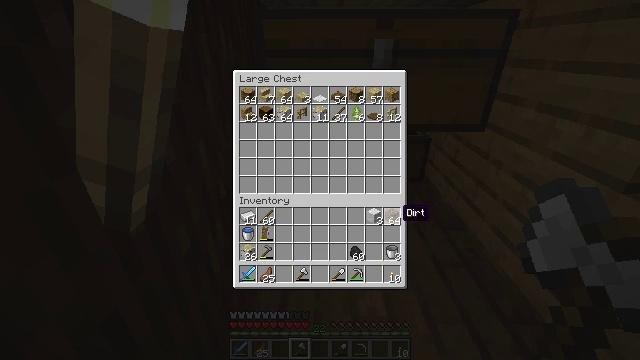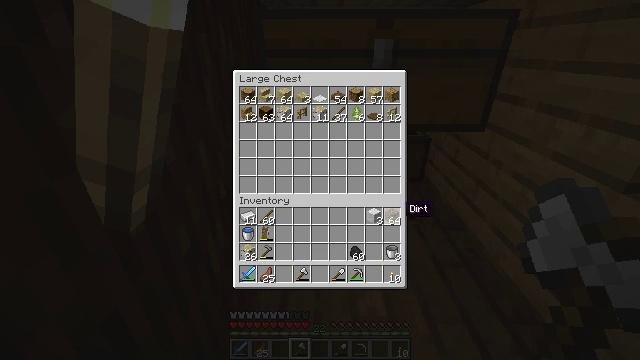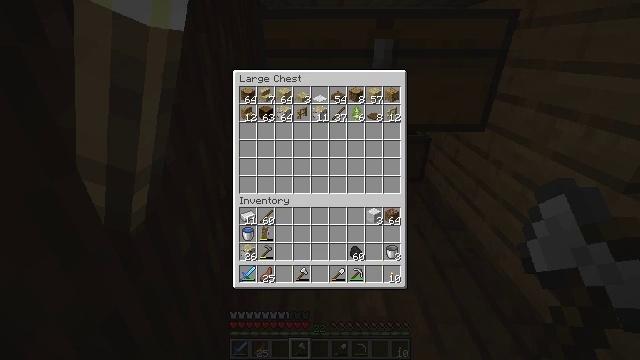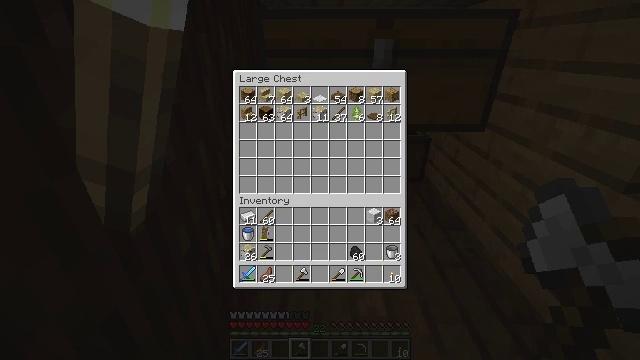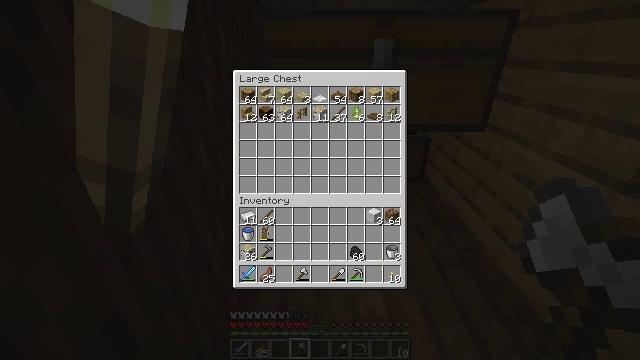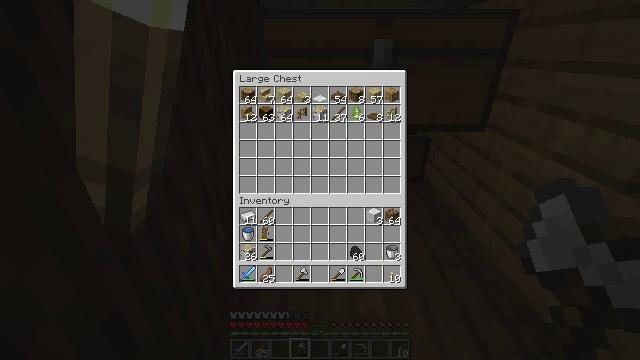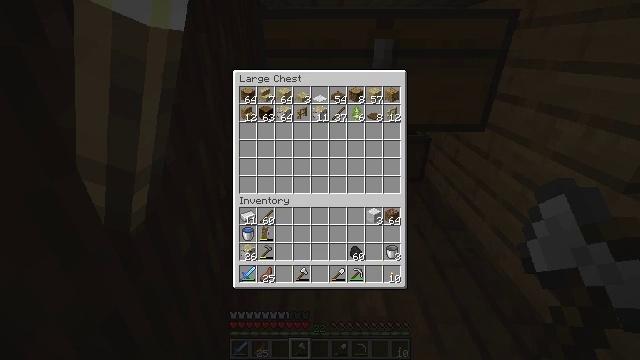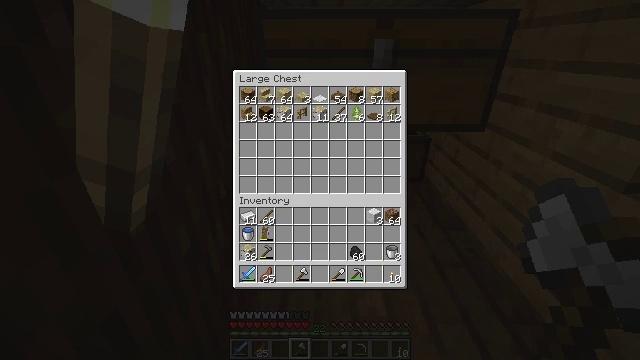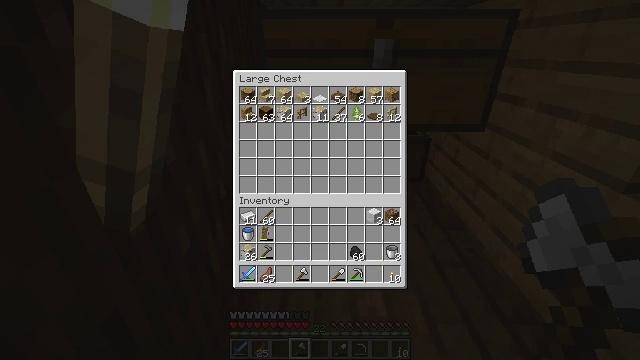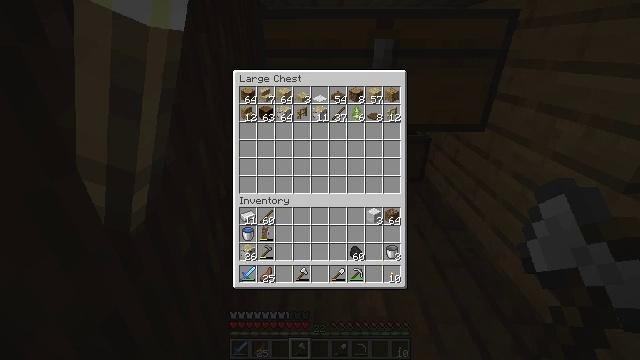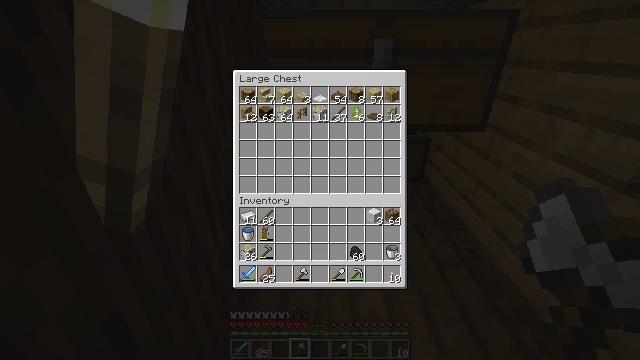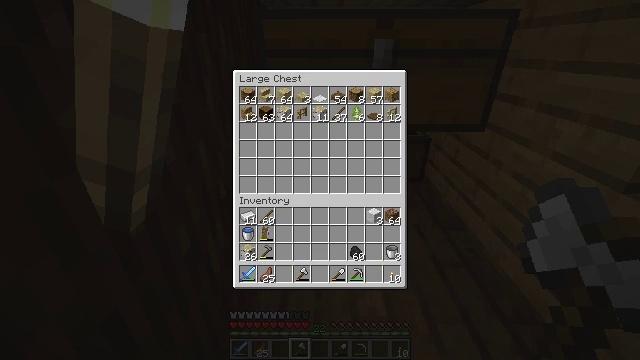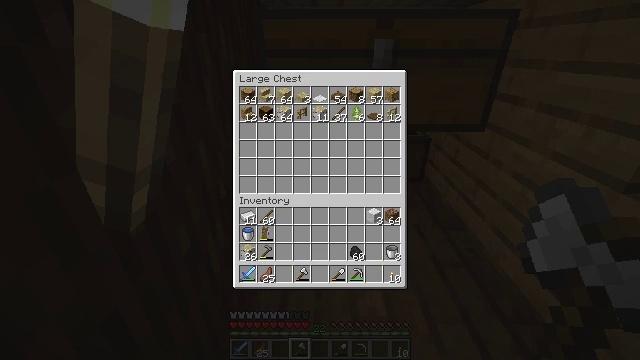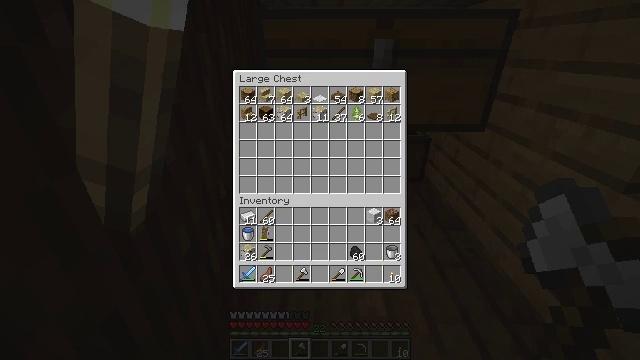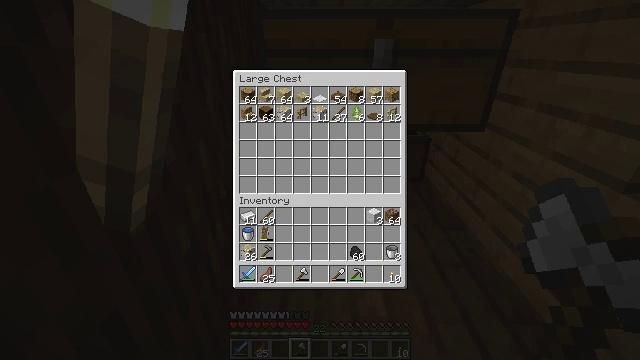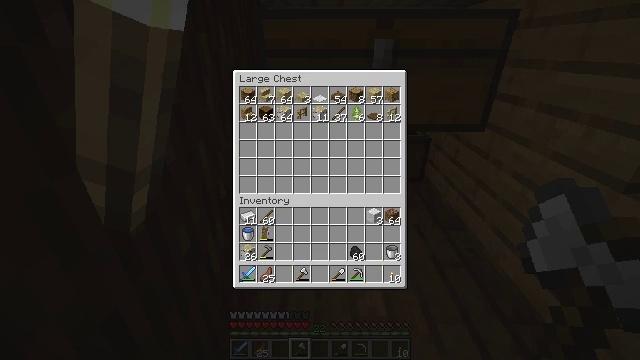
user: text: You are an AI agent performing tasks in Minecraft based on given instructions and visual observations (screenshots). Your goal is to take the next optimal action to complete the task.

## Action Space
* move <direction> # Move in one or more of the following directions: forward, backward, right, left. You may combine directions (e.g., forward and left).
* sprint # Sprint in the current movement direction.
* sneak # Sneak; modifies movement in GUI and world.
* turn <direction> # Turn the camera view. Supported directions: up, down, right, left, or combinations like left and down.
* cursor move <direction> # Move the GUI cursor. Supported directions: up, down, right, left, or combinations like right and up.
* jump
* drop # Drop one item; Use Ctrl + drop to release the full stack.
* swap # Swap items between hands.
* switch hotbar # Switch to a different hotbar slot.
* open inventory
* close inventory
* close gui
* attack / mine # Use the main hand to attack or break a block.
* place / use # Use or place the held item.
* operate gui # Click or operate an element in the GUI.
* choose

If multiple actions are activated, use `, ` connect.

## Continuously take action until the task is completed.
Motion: motion action
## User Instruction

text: Harvest nether wart blocks for resources.
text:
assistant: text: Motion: no_op
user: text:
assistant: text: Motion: cursor move right and up
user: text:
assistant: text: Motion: no_op
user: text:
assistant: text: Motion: no_op
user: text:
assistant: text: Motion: no_op
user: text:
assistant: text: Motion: no_op
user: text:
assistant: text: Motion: no_op
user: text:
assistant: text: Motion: no_op
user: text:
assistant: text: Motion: no_op
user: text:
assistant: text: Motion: no_op
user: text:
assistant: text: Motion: no_op
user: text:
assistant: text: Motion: no_op
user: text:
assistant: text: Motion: no_op
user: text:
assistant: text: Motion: no_op
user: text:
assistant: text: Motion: no_op
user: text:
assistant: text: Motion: no_op
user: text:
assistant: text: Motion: operate gui
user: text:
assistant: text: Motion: operate gui
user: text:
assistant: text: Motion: cursor move left, operate gui
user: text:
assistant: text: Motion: cursor move left
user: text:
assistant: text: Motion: no_op
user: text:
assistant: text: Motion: no_op
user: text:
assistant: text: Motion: cursor move right
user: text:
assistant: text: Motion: no_op
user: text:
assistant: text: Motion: no_op
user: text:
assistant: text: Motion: no_op
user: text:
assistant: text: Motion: no_op
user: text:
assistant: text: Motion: no_op
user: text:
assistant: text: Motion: no_op
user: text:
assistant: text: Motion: operate gui